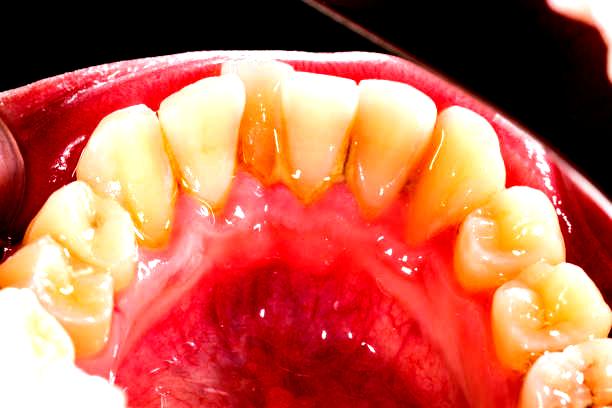
Condition: Calculus